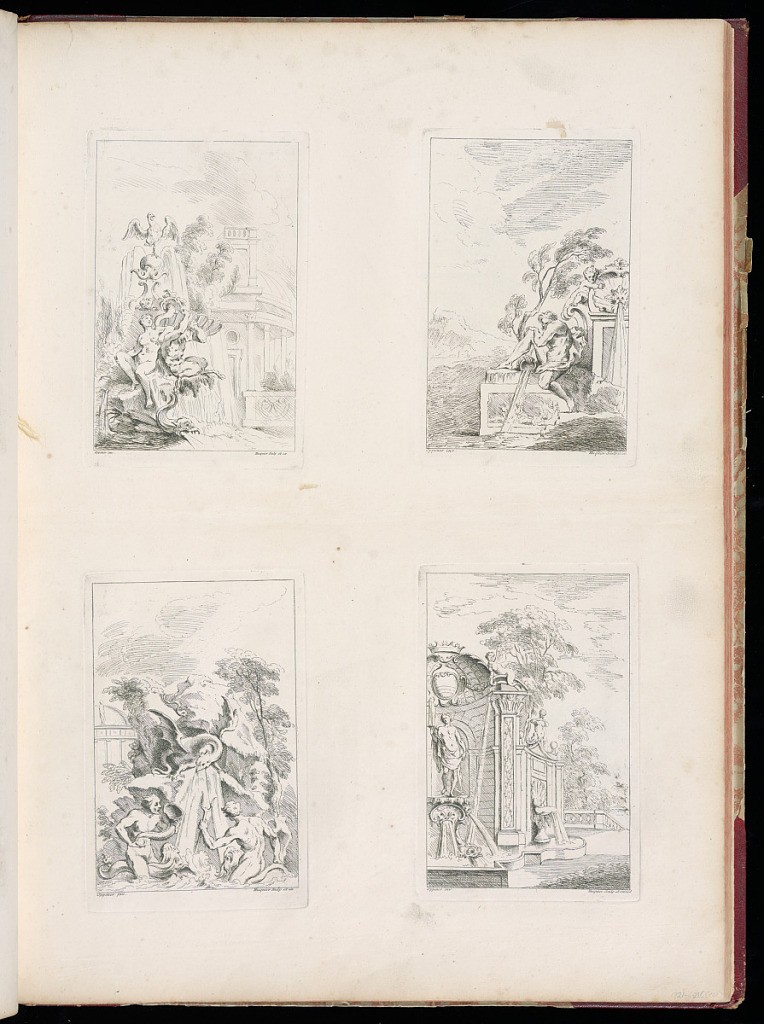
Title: Designs for Fountains
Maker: Gilles-Marie Oppenord, French, 1672–1742
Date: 1749-1761
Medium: Etching and engraving on laid paper
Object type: Bound print
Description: Page printed with four plates depicting fountains set within landscapes, and decorated with river gods, satyrs, nymphs, and anguipeds. All the plates are signed.